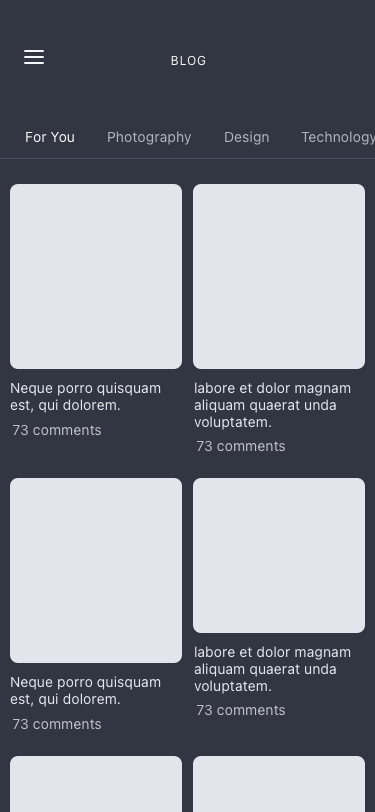
Text in this UI design:
labore et dolor magnam aliquam quaerat unda voluptatem.
73 comments
Neque porro quisquam est, qui dolorem.
73 comments
labore et dolor magnam aliquam quaerat unda voluptatem.
73 comments
Neque porro quisquam est, qui dolorem.
73 comments
For You
Photography
Design
Technology
BLOG